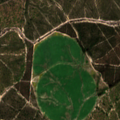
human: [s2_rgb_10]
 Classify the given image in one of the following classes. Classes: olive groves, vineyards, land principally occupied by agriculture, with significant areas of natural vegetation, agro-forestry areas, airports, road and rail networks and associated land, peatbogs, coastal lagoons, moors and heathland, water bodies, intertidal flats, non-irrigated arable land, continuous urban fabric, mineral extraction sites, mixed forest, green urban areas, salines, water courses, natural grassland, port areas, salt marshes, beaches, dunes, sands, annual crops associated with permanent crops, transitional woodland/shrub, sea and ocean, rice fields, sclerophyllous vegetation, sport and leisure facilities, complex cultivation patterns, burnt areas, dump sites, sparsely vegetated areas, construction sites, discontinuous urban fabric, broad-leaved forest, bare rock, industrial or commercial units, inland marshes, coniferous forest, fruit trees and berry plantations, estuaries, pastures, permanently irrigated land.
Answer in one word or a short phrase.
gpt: permanently irrigated land, broad-leaved forest, mixed forest, transitional woodland/shrub